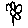
Label: flower